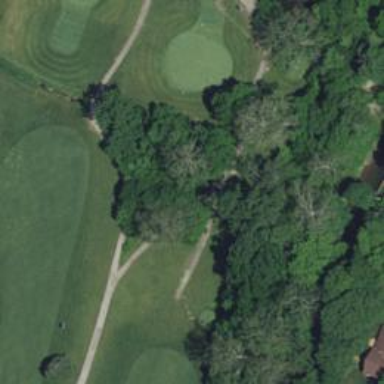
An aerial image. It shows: Service road designated as golf cart path.